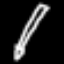
Label: pencil